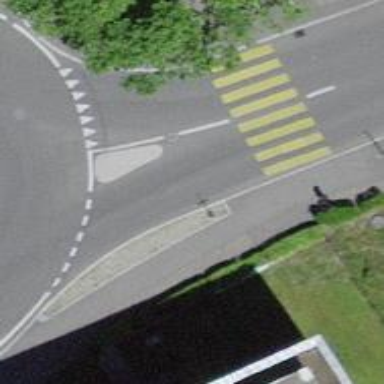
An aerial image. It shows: Zebra crossing on the road.